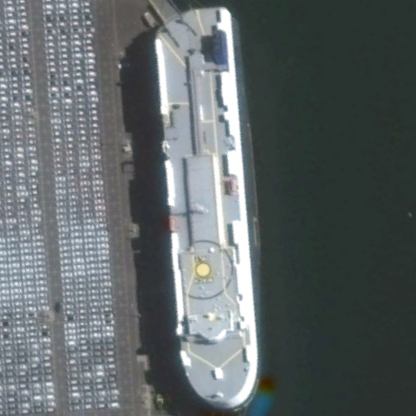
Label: civil